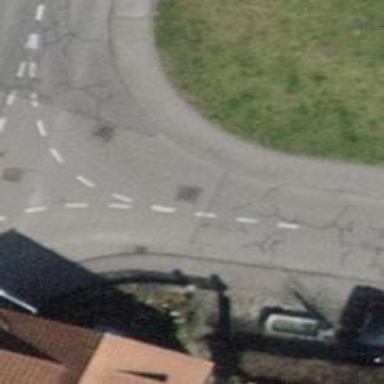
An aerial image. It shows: Asphalt sidewalk along the footway.